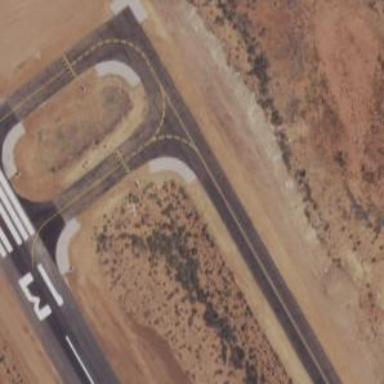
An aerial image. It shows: Asphalt taxiway at the airport.